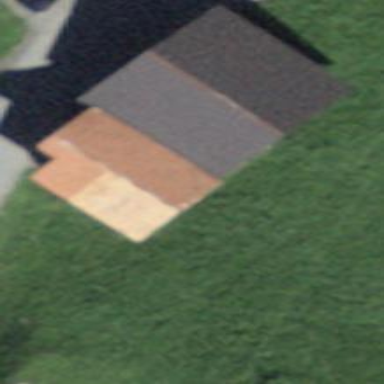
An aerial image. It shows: Rural barn.